Question: I am trying to make a profile graph by introducing the standard error along with the average value for each of the times.
For some reason it is being assumed that the standard error is the same at each time (which is not true as you can see below). How can I introduce the correct standard error for each of the times in the graph below?
Codes:
'''
library(PMCMR)
library(ExpDes.pt)
library(RColorBrewer)
library(tidyverse)
t1=tapply(dados$RespostaForca, dados$Tempo, describe)[[1]]$se
t2=tapply(dados$RespostaForca, dados$Tempo, describe)[[2]]$se
t3=tapply(dados$RespostaForca, dados$Tempo, describe)[[3]]$se
t4=tapply(dados$RespostaForca, dados$Tempo, describe)[[4]]$se
t5=tapply(dados$RespostaForca, dados$Tempo, describe)[[5]]$se
###########################################
####### Different standard errors #########
###########################################
standterr=c(t1,t2,t3,t4,t5); standterr
[1] <PHONE> <PHONE> <PHONE> <PHONE> <PHONE>
interact <- dados %>%
select(RespostaForca, Tempo, Grupos) %>%
group_by(Grupos, Tempo) %>%
summarise(Average = mean(RespostaForca),
y_se = psych::describe(dados$RespostaForca)$se)
###########################################
############### Graph #####################
###########################################
x11()
graf=ggplot(interact, aes(x=Tempo, y=Average)) +
ggtitle("") + geom_point(col="black", size=2, aes(shape=Grupos)) +
geom_line(aes(color=Grupos),size=1.1) +
geom_errorbar(aes(ymin = Average-1.96*y_se,
ymax = Average+1.96*y_se),
width = .1) +
labs(fill="Grupos: ", x="Tempo",
y="Forca de Retencao (N)") + scale_fill_manual(values = c("#1B9E77","#D95F02")) +
theme(legend.title = element_text(size = 22),legend.text = element_text(size = 22),
axis.text.x = element_text(color = "black", hjust=1),
axis.title = element_text(size = 22),
axis.text = element_text(size = 25))
graf+scale_color_manual(values=c("black","#D95F02", "#56B4E9"))
'''
Image:

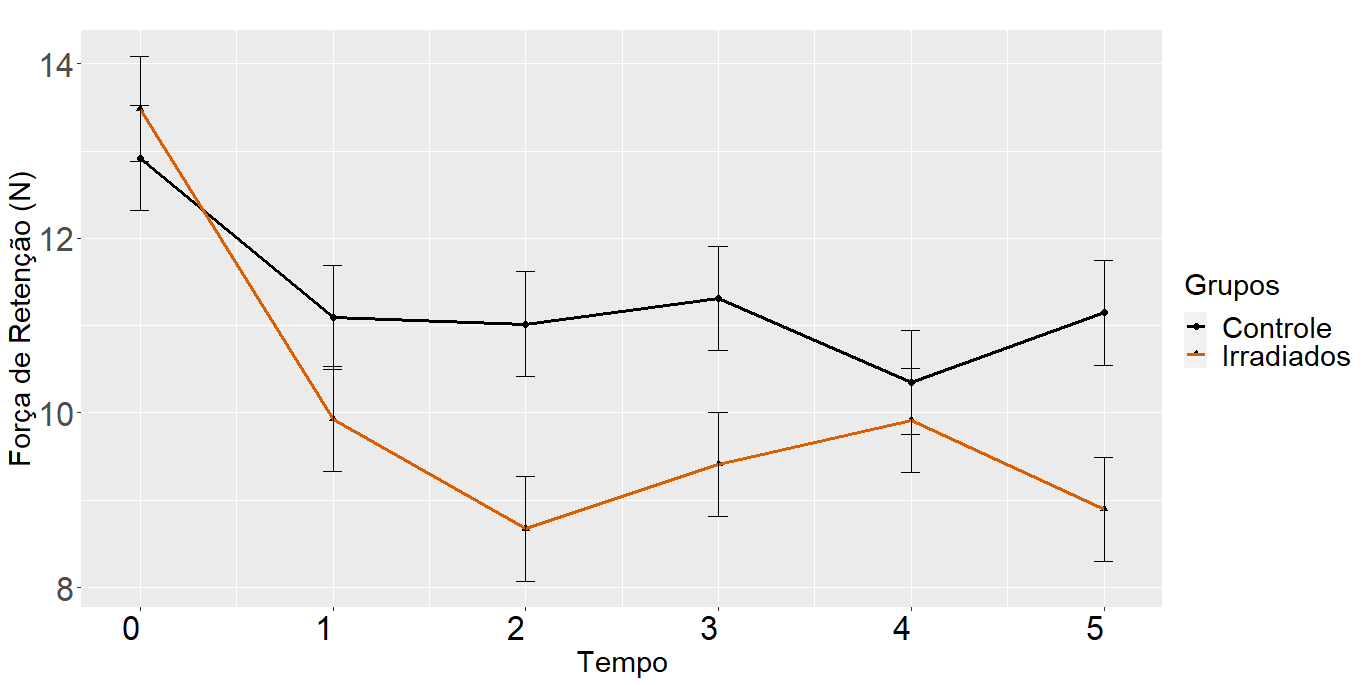
Answer: Try this approach. The issue is related to using 'dados$RespostaForca' as you are getting a constant, instead only place the variable:
'''
library(PMCMR)
library(ExpDes.pt)
library(RColorBrewer)
library(tidyverse)
#Data
dados <- read.delim('data.csv',stringsAsFactors = F,sep=';')
#Process
interact <- dados %>%
select(RespostaForca, Tempo, Grupos) %>%
group_by(Grupos, Tempo) %>%
summarise(Average = mean(RespostaForca),
y_se = psych::describe(RespostaForca)$se)
#Plot
ggplot(interact, aes(x=Tempo, y=Average)) +
ggtitle("") + geom_point(col="black", size=2, aes(shape=Grupos)) +
geom_line(aes(color=Grupos),size=1.1) +
geom_errorbar(aes(ymin = Average-1.96*y_se,
ymax = Average+1.96*y_se),
width = .1) +
labs(fill="Grupos: ", x="Tempo",
y="Forca de Retencao (N)") + scale_fill_manual(values = c("#1B9E77","#D95F02")) +
theme(legend.title = element_text(size = 22),legend.text = element_text(size = 22),
axis.text.x = element_text(color = "black", hjust=1),
axis.title = element_text(size = 22),
axis.text = element_text(size = 25)) +
scale_color_manual(values=c("black","#D95F02", "#56B4E9"))
'''
Output:
<URL>